Question: I have a background wrapper. I want to make it with css instead of adding an image. I am not sure how to add box shadow so as i can get the same output as in attached image.

I know that box shadow property will be used here.
but just not sure how to use this to get the same output.
i tried using
'''
box-shadow: 0 0 15px rgba(0, 0, 0, 0.6);
'''
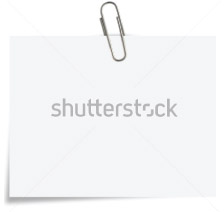
Answer: Try this:
HTML
'''
<div class="box effect3">
<h3>Effect 3</h3>
</div>
'''
CSS
'''
.box h3{
text-align:center;
position:relative;
top:80px;
}
.box {
width:70%;
height:200px;
background:#FFF;
margin:40px auto;
}
.effect3
{
position: relative;
}
.effect3:before
{
z-index: -1;
position: absolute;
content: "";
bottom: 15px;
left: 10px;
width: 50%;
top: 80%;
max-width:300px;
background: #777;
-webkit-box-shadow: 0 15px 10px #777;
-moz-box-shadow: 0 15px 10px #777;
box-shadow: 0 15px 10px #777;
-webkit-transform: rotate(-3deg);
-moz-transform: rotate(-3deg);
-o-transform: rotate(-3deg);
-ms-transform: rotate(-3deg);
transform: rotate(-3deg);
}
'''
Source is this <URL> from paulund
Also if you want check this JQuery plugin out:
<URL>